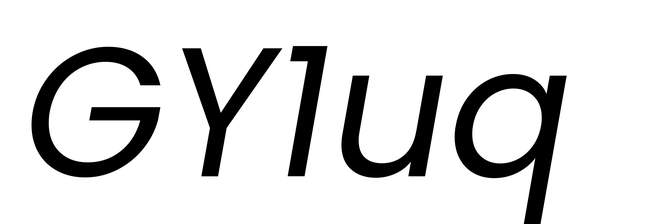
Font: Poppins-Italic